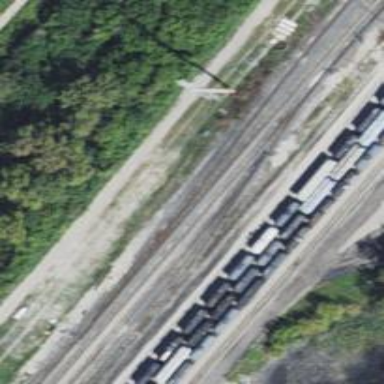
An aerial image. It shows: Rail spur service.